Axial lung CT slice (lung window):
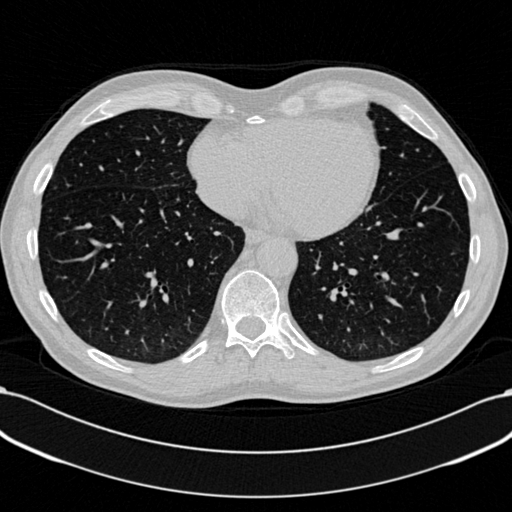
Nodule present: no